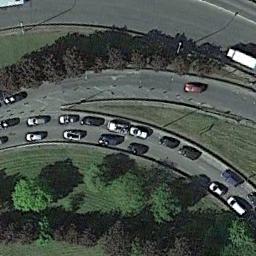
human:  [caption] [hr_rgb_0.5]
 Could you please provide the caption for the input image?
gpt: The freeway goes through the grass with some trees .

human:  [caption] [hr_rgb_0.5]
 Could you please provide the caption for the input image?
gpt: An intersecting freeway is surrounded by large green lawns and green trees, And there are many cars on the freeway .

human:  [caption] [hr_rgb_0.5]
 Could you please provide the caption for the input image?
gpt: There are more cars on the left highway than on the right .

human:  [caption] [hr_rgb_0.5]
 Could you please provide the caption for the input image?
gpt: A bifurcated freeway goes through the lawn with some trees and some cars are driving on the freeway .

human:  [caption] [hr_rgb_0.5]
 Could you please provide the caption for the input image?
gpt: There are green lawns and trees beside the freeway .